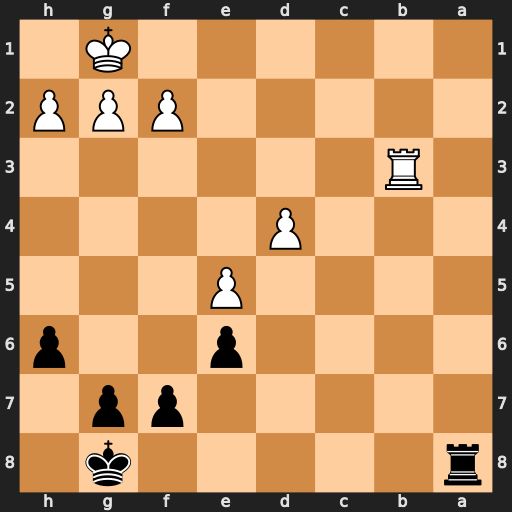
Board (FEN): r5k1/5pp1/4p2p/4P3/3P4/1R6/5PPP/6K1
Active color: b
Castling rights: -
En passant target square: -
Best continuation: Ra1+ Rb1 Rxb1#